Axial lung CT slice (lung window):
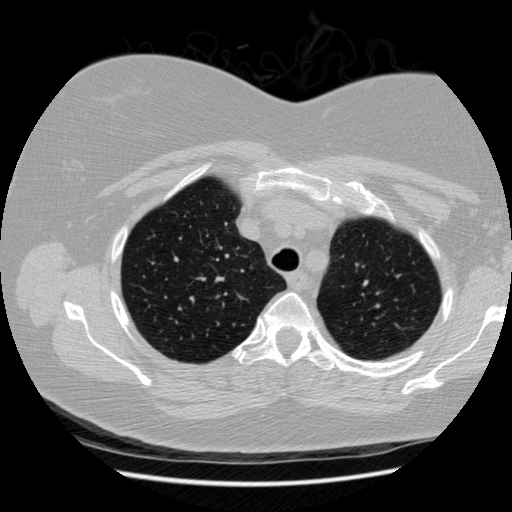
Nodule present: no